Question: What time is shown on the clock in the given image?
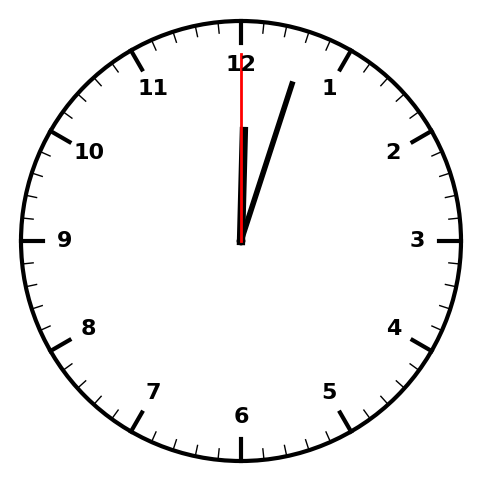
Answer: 12:03:00